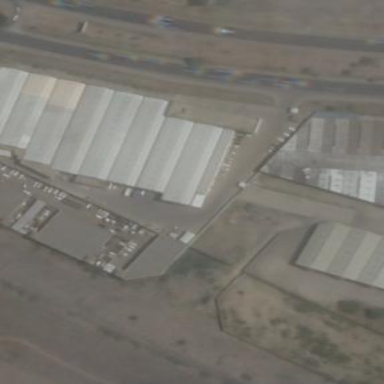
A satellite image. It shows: Industrial building.